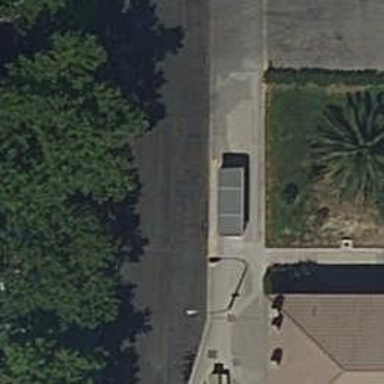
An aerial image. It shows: Bus stop with platform for public transport.